CT angiography, arterial phase; slice 238 of 260; volume shape [512, 512, 260], voxel spacing [0.7578, 0.7578, 2.0] mm
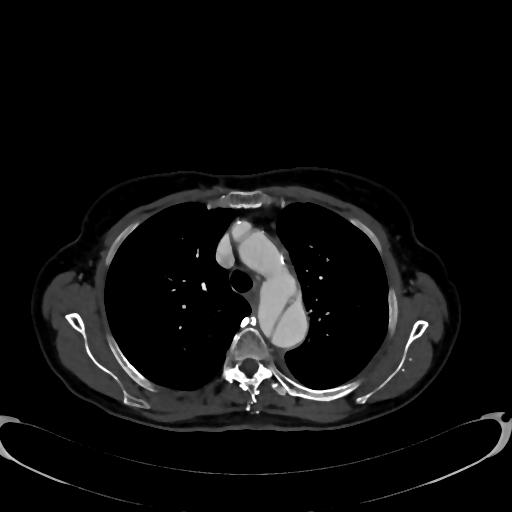
True lumen volume: 170.95 mL
False lumen volume: 216.42 mL